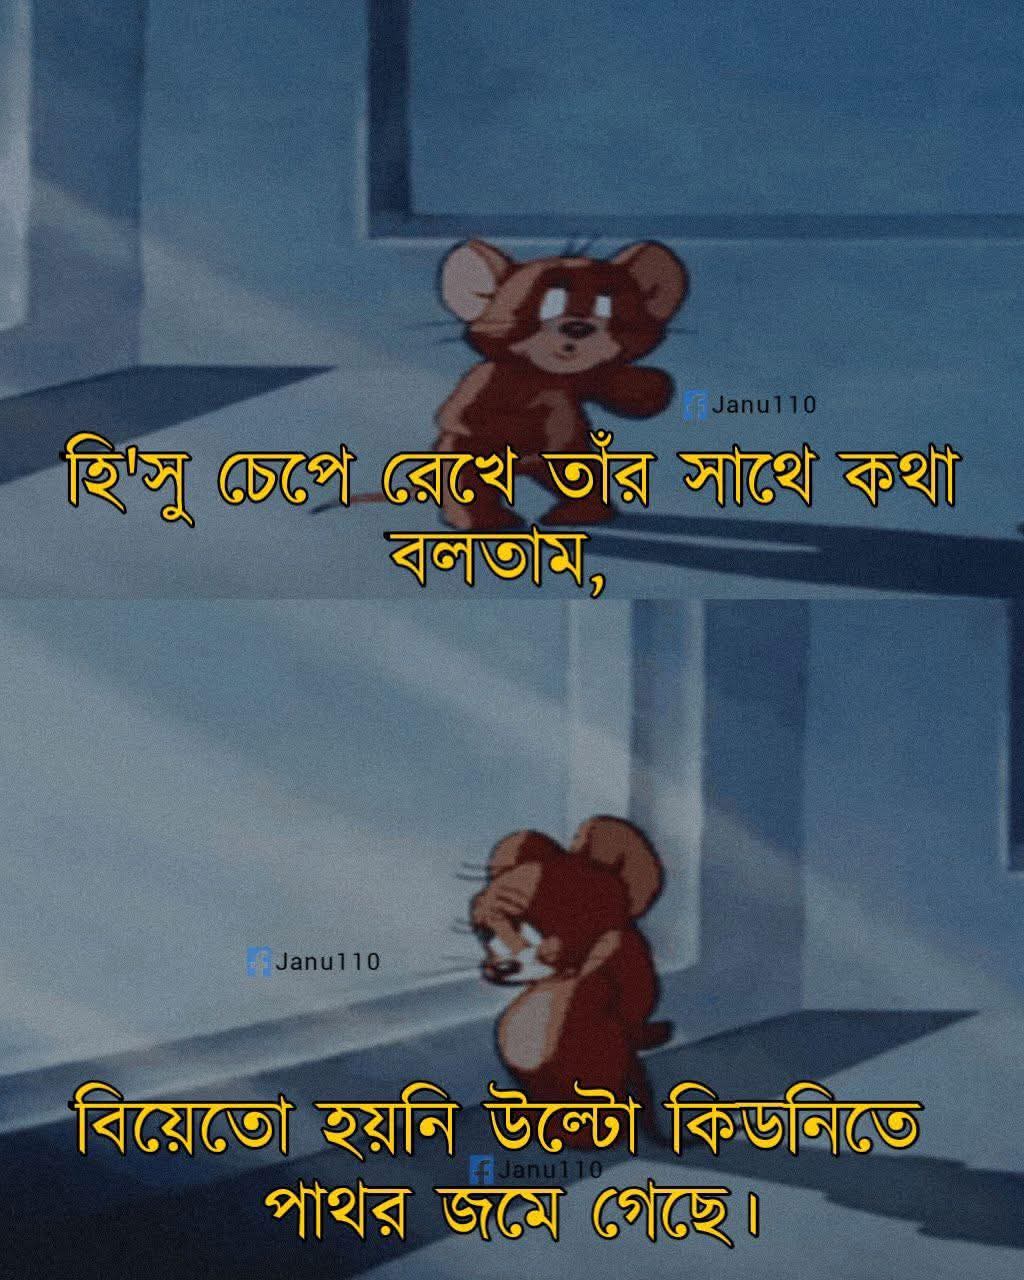
Text: হি'সু চেপে রেখে তাঁর সাথে কথা বলতাম,
বিয়েতো হয়নি উল্টো কিডনিতে পাথর জমে গেছে।
Label: Non Hate